Question: I have a smart device with windows Mobile 6.5 operating system, and i want to write an application for this device by .Net CF 3.5 and C# Language. The keybpad of this device is something look like this picture:

As you see in the top picture, texts and numbers are placed on the same key. For example 2 has "ABC" if we wanted to write anything starting with 'A' we need to type key 2 once. If we wanted to type 'B', press key 2 twice and thrice for typing 'C'.
. I can not type English letters using this keyboard, I just can type digits. I want to type English letters in text boxes (And to Persian letters). Can I do this job by 'keybd_event()' that is an 'extern' function ?
. I have 3 method for input characters and at the same time one of these methods must be enabled :
1. Type digits
2. Type English letters (with some characters like . , ? / )
3. Type Persian Letters (with some characters like . , ? / )
In other hands in How to switch between the three methods
. how to keyboard by appropriate characters according to one of 3 input methods that described? (One time with English, another time with Persian, and another time with digits)
Regards
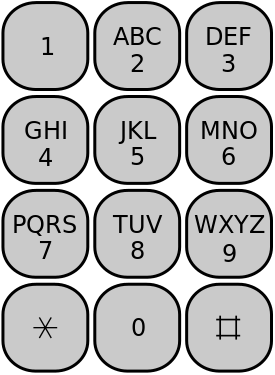
Answer: If the special key interpretation is only needed inside one application (Compact Framework) then possibly using SDF (SmartDeviceFramework) is the coice. See KeyTest3AKsdf on <URL>
In the Message Handler you need to manage the keyboard plane (numbers, english letters, persian letters) and probably a key-pressed timeout to be able to decide if a key is pressed multiple times within a time (to produce these ABC optional outputs).
Define a key or combination to switch between the planes.
Watch the messages coming in and decide what to do. You can alter a copy of the message, post it to the message queue and return true to let windows system know that you handled the message.
You may use keybd_event for simple keys as defined in winuser.h and winuserm.h. But for extended chars this will get complicated (finding the right sequence of values). I would go with PostMessage and WM_CHAR for extended symbols and letters.
Further on you may need to install a trueype font with persian glyphs. The default english OS fimrware normally only support a subset of unicode glyphs. See also <URL>